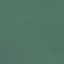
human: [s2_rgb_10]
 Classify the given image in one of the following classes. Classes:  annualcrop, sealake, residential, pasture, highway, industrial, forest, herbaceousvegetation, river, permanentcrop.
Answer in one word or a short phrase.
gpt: SeaLake